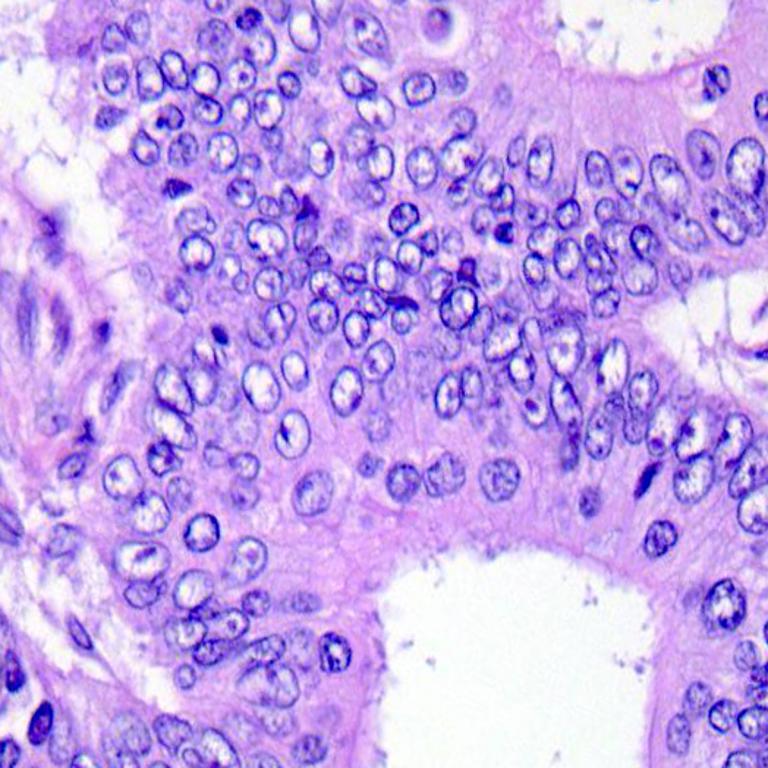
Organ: colon
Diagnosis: adenocarcinomas